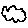
Label: cloud